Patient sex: M
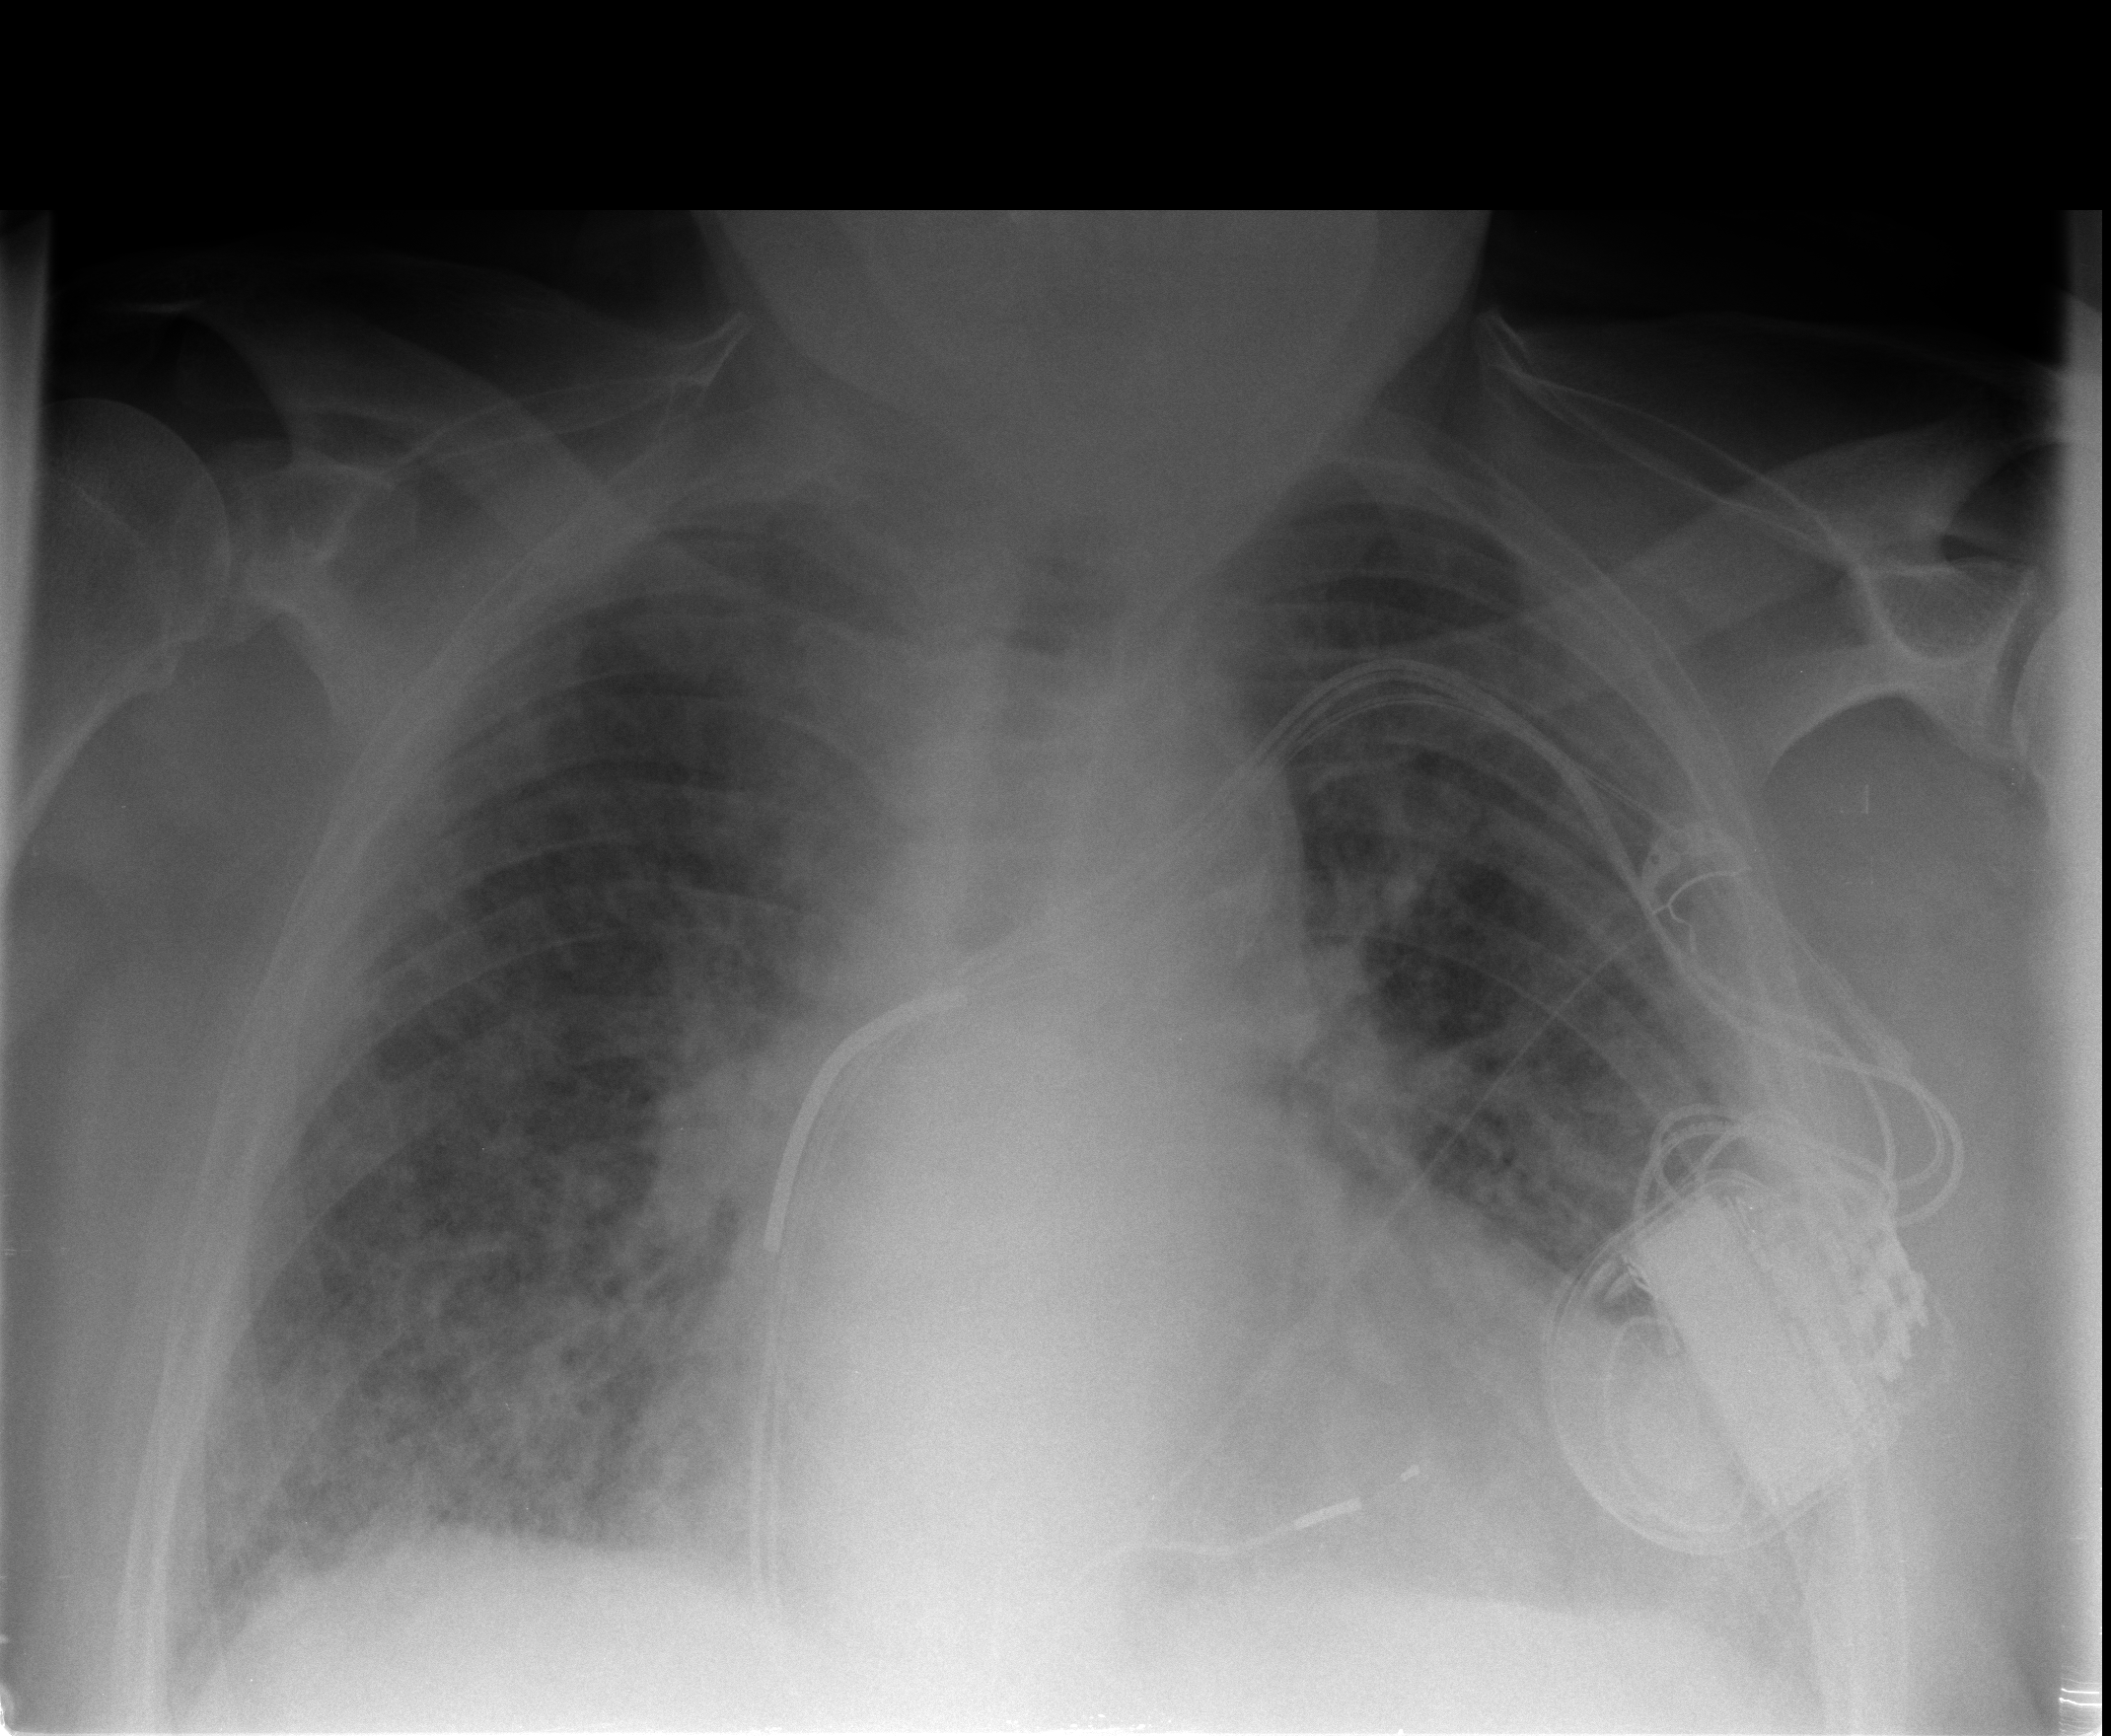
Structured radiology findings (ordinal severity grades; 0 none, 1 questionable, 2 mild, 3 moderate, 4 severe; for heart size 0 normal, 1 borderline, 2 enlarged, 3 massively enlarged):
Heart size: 3
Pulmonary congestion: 3
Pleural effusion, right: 0
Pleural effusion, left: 2
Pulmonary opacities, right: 2
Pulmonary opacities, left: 2
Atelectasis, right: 2
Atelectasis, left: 2